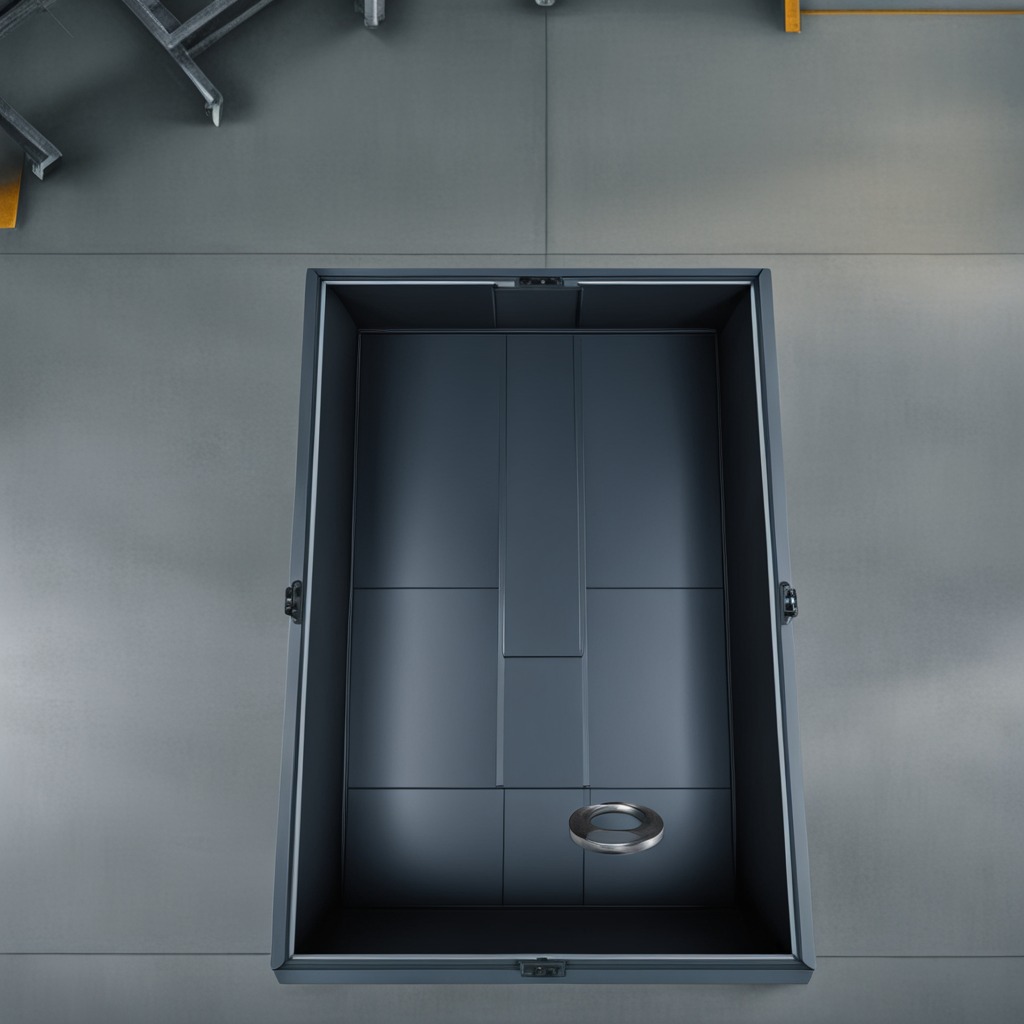
A flat metal washer is lying on the toolbox surface.